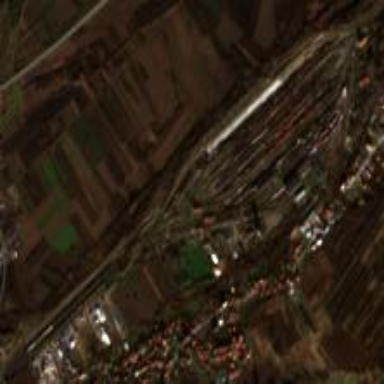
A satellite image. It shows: Railway yard area.